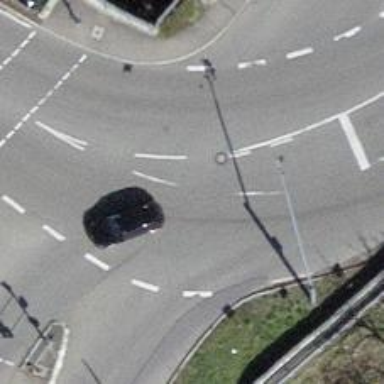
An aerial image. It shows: Road with traffic signals.